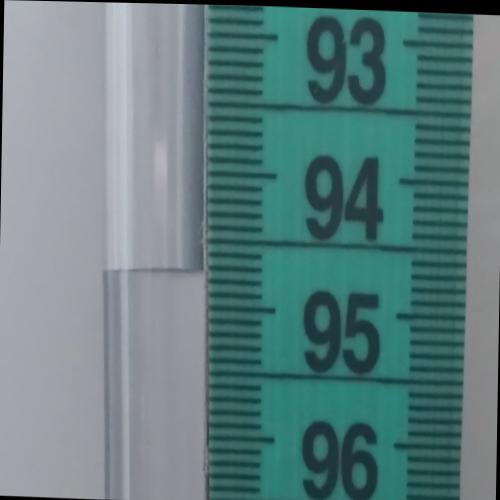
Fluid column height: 94.7 cm